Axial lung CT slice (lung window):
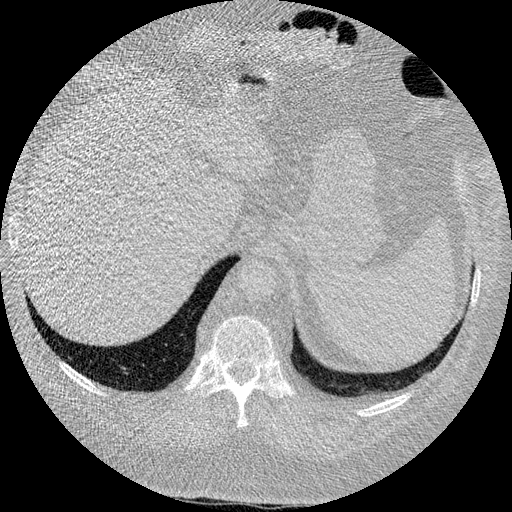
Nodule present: no